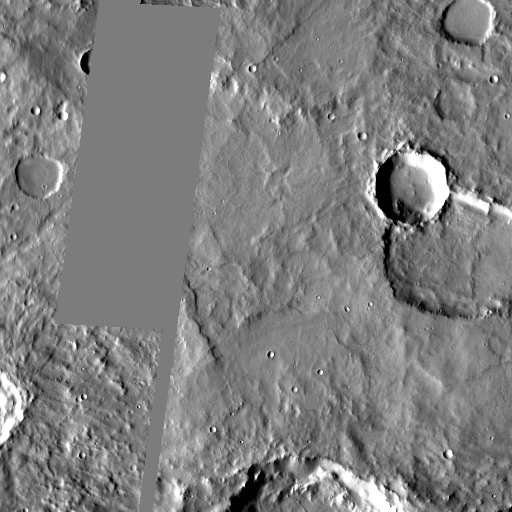
Crater classes present: Background, Other, Layered, Buried, Secondary